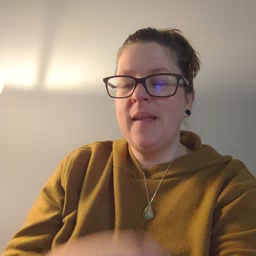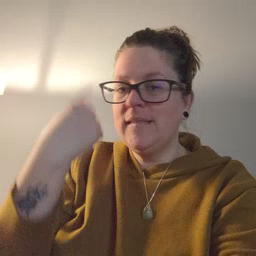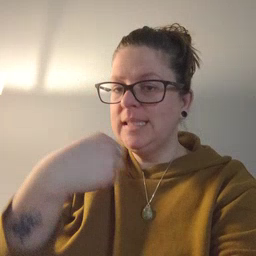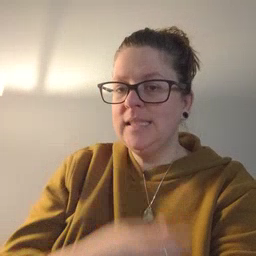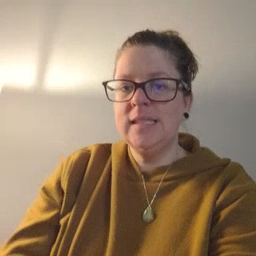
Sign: face